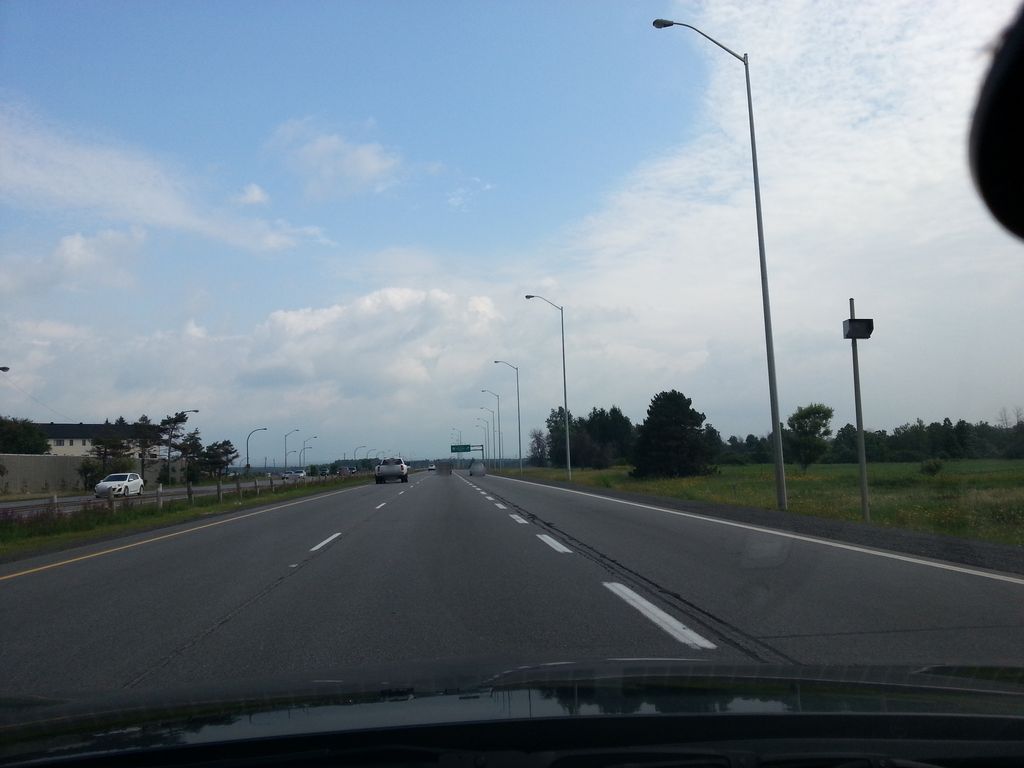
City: ottawa-gatineau